Field crop: maize
Growth stage: 2
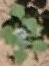
Species: chenopodium